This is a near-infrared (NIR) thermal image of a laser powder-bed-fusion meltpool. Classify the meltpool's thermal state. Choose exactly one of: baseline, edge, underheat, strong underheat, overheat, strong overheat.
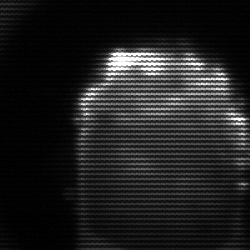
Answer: baseline